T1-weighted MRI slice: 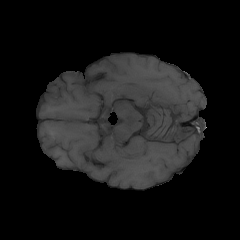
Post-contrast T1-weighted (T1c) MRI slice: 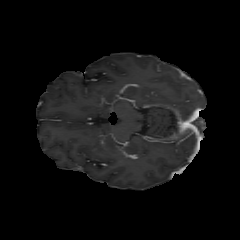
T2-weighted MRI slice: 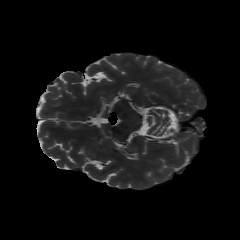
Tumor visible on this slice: no